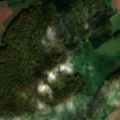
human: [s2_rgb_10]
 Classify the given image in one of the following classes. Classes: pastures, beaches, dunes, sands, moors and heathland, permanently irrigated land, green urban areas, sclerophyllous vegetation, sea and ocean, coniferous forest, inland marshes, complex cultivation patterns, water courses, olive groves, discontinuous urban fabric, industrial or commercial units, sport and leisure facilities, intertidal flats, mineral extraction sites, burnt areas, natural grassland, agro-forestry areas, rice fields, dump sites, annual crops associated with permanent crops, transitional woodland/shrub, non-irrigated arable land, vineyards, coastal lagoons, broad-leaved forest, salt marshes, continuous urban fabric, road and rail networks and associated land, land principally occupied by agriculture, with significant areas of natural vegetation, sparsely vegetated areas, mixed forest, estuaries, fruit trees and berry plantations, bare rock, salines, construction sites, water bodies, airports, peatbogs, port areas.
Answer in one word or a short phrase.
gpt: pastures, land principally occupied by agriculture, with significant areas of natural vegetation, broad-leaved forest